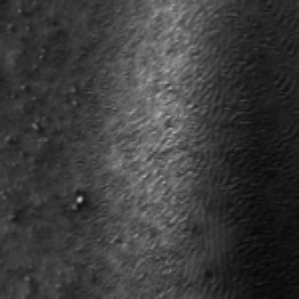
Label: frost